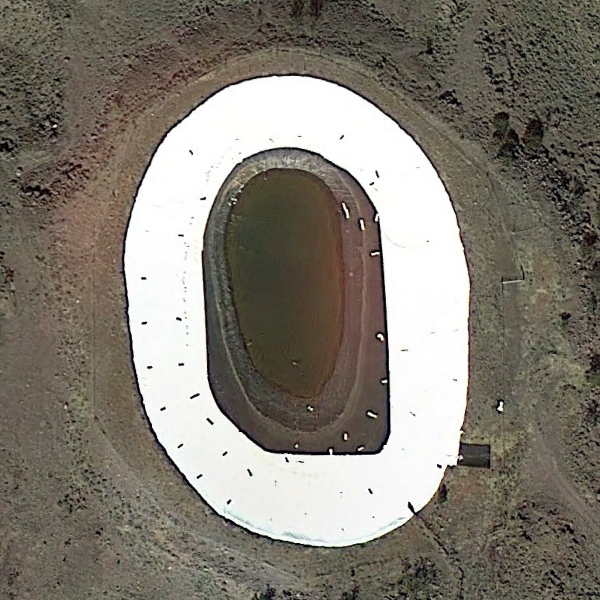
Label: Stadium